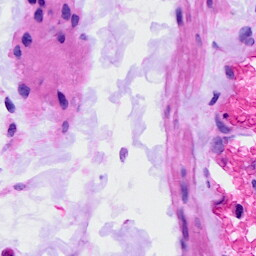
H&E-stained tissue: Ovarian